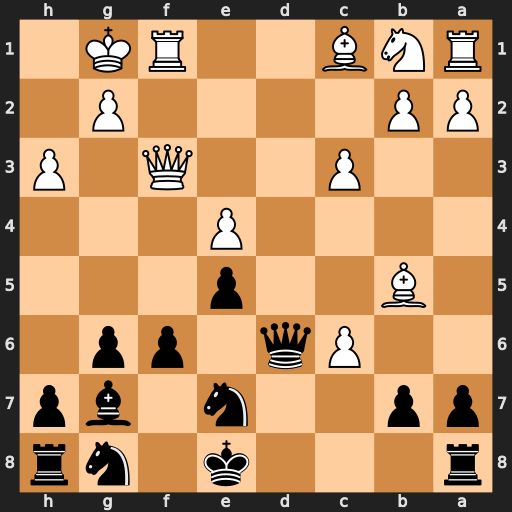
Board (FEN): r3k1nr/pp2n1bp/2Pq1pp1/1B2p3/4P3/2P2Q1P/PP4P1/RNB2RK1
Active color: b
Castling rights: kq
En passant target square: -
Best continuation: Qc5+ Be3 Qxb5